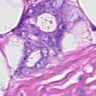
Metastatic tissue present: yes